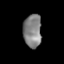
Tissue: lung
Cell type: Epithelial cells
Senescence score: 0.1745
Nuclear area (px): 593
Mean DAPI intensity: 128.96